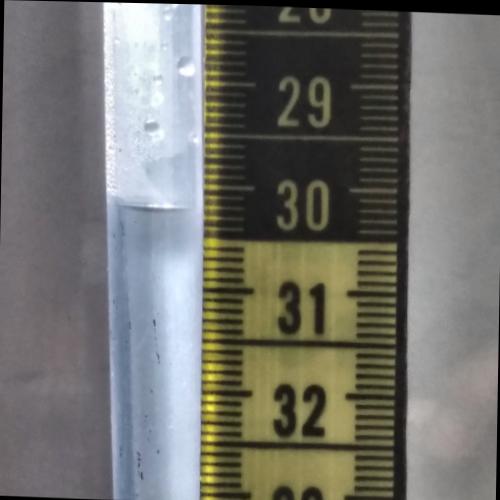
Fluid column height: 30.2 cm